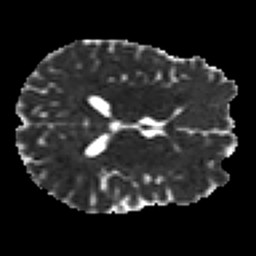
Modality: MD
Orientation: axial
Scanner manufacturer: siemens
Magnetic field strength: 3 T
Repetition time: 7.8 s
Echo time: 0.09 s